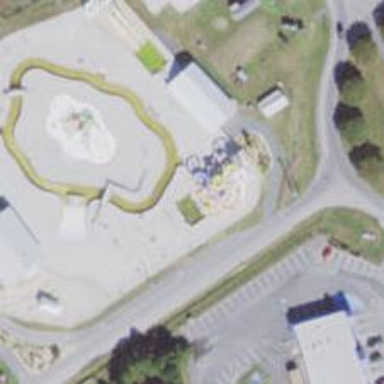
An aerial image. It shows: Water slide attraction.